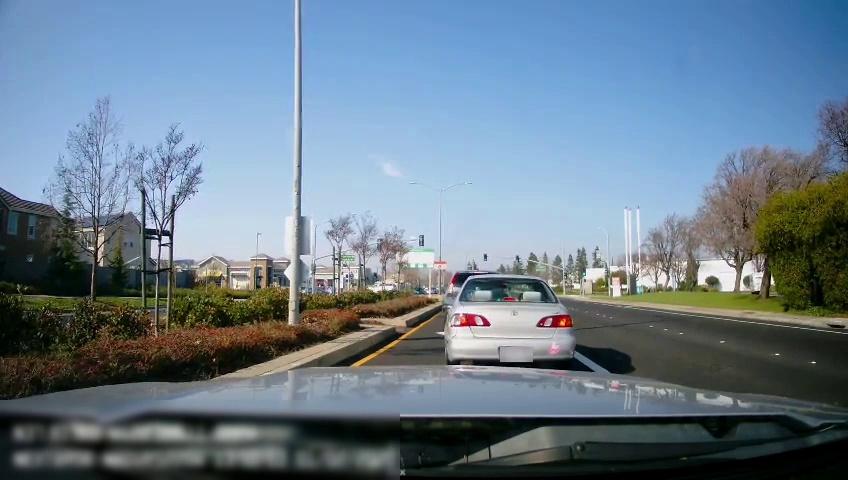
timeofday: Day
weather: Sunny
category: Drivable Space
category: Drivable Space
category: Vehicles | SUV
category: Vehicles | Car
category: Vehicles | SUV
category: Lanes | Current Lane
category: Lanes | Alternate Lane
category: Lanes | Current Lane
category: Lanes | Current Lane
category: Lanes | Opposite Lane
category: Traffic | Lights
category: Traffic | Lights